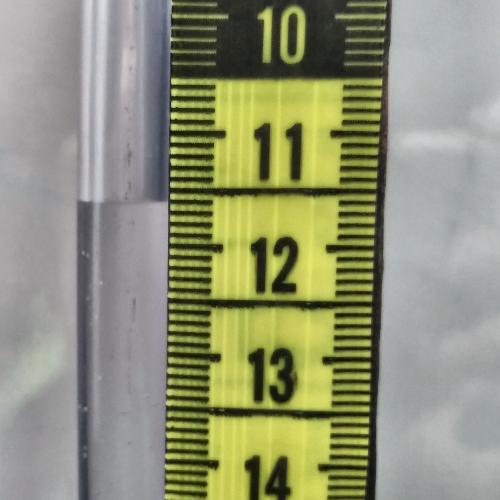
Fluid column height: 11.6 cm